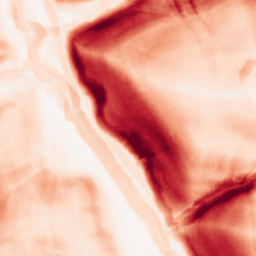
Category: morphological
Decomposition family: morphological_gradient
Decomposition parameters: size: 10
shape: square
Upsampling method: bilinear
Upsampling parameters: scale: 8
Upsampling scale: 8